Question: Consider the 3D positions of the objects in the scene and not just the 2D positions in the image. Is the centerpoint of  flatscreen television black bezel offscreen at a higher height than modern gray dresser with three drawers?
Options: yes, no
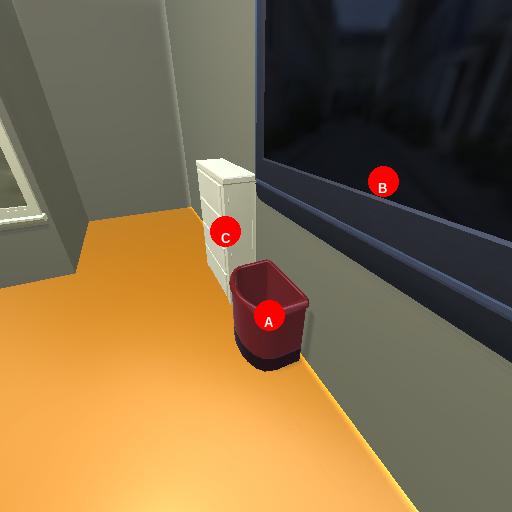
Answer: yes